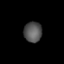
Tissue: lung
Cell type: Smooth muscle cells
Senescence score: 0.5622
Nuclear area (px): 360
Mean DAPI intensity: 84.697